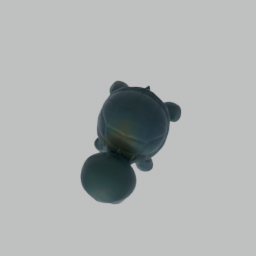
Label: animals